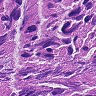
Metastatic tissue present: yes